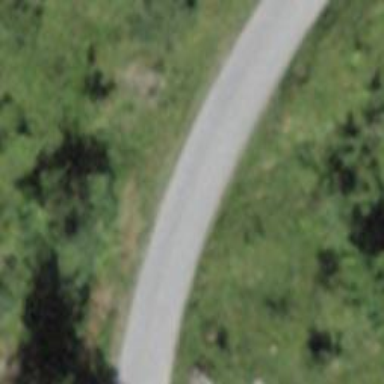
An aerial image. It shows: Unclassified dirt road with grade 1 tracktype.